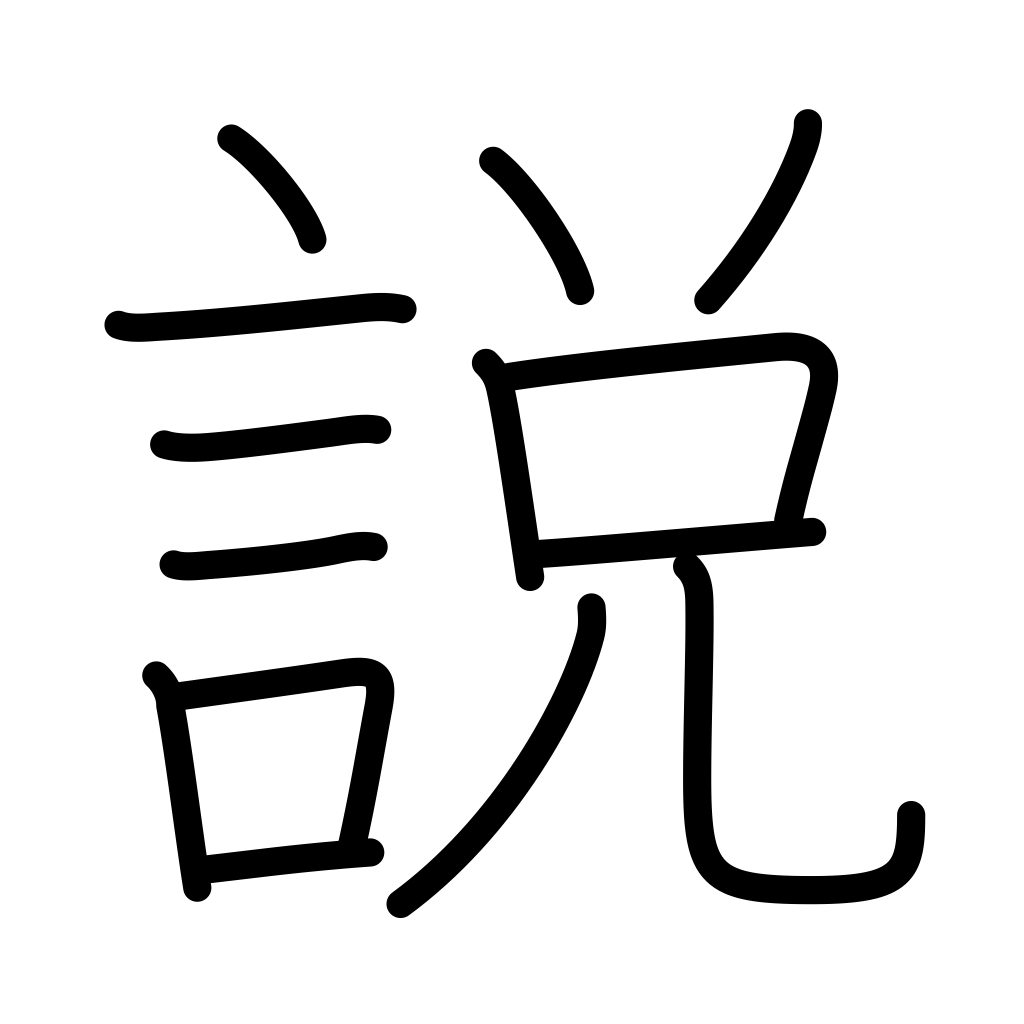
Meaning: opinion, theory, explanation, rumor